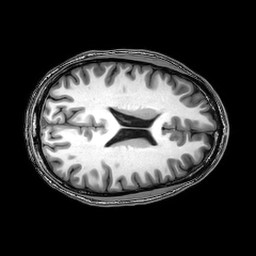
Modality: T1w
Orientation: axial
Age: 24
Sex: male
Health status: healthy
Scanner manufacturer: philips
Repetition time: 0.008134 s
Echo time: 0.00373 s